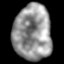
Tissue: lung
Cell type: Epithelial cells
Senescence score: 0.2032
Nuclear area (px): 2069
Mean DAPI intensity: 148.314